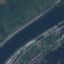
Land use / land cover class: River